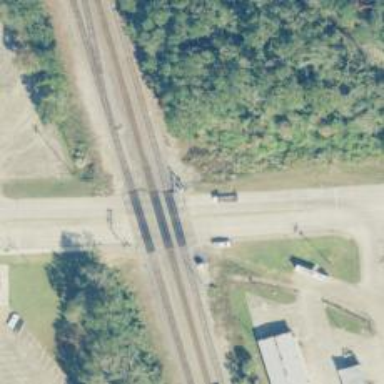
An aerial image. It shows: Level crossing along the railway.